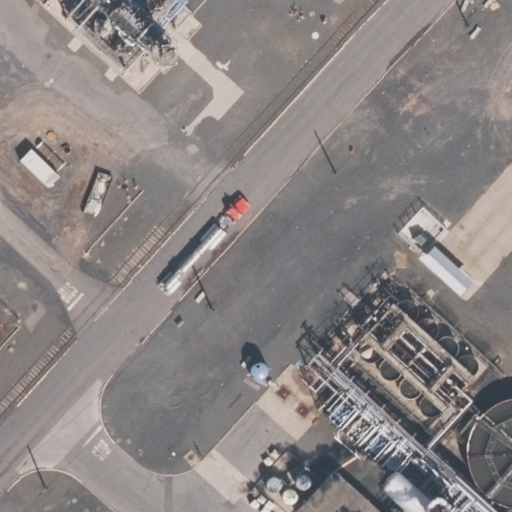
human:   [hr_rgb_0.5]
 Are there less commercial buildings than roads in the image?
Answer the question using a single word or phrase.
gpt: yes

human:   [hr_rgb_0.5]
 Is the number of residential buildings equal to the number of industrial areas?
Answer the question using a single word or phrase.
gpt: no

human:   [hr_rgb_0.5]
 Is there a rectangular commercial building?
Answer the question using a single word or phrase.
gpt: no

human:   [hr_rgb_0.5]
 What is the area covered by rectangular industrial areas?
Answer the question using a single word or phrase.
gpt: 10583m2

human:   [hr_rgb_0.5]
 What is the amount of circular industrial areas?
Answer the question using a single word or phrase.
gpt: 0

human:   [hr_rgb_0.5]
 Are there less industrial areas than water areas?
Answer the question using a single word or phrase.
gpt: no

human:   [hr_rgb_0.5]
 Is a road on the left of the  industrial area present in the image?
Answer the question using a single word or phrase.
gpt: yes

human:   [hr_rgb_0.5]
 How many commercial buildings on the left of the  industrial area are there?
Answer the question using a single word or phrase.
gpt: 0

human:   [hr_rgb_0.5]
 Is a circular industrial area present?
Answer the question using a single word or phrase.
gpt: no

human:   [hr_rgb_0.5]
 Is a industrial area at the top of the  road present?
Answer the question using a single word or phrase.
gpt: no

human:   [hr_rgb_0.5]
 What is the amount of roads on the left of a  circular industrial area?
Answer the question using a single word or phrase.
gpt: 0

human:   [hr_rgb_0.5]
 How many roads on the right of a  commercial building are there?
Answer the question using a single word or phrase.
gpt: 0

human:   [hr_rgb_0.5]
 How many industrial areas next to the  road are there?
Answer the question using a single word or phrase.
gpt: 1

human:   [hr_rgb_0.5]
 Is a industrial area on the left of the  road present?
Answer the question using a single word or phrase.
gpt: no

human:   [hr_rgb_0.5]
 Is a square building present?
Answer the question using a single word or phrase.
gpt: no

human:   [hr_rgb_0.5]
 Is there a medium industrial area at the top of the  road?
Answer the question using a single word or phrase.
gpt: no

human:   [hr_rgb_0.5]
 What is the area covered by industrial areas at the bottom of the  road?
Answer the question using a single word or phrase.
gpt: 10583m2

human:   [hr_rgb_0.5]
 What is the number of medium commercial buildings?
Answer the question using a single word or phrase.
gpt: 0

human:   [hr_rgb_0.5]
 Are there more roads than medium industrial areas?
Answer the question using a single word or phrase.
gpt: yes

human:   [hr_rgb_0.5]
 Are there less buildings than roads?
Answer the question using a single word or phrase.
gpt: yes

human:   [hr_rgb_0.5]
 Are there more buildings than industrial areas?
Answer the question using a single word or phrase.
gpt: no

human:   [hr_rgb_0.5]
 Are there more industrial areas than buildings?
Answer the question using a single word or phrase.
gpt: yes

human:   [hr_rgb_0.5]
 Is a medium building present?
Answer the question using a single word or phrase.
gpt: no

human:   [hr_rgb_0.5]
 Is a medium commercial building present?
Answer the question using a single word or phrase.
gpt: no

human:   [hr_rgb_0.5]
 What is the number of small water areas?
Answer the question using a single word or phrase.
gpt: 0

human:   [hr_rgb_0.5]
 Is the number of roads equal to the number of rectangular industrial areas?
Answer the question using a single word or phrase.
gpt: yes

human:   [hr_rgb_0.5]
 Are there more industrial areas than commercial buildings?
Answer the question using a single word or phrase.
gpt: yes

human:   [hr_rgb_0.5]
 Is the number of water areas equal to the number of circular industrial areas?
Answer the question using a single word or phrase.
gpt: yes

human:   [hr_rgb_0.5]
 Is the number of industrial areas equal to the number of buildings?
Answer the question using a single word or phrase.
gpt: no

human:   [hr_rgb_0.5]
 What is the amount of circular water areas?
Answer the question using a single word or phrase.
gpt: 0

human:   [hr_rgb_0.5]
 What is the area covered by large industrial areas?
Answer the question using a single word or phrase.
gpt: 10583m2

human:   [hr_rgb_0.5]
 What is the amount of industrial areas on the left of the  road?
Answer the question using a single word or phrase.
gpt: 0

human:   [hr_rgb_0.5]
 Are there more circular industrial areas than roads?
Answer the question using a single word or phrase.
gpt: no

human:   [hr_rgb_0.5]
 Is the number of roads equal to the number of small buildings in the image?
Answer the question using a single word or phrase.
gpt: no

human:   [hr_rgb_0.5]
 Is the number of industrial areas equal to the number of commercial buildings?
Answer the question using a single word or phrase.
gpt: no

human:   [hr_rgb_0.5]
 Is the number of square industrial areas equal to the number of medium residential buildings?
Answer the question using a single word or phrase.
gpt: yes